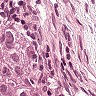
Metastatic tissue present: yes